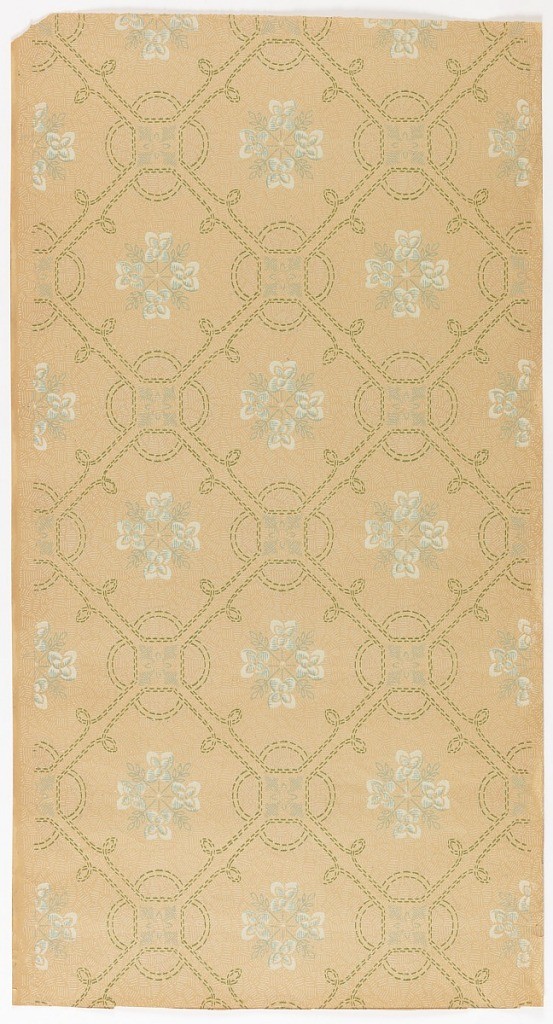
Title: Ceiling paper
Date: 1905–1915
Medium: Machine-printed paper, ungrounded, liquid mica
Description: Grid or trellis pattern formed with double rows of dashed lines, has the appearance of a sewn stitch. Cloverleaf design at intersections and stylized floral  motif in center of each void. Printed on ungrounded paper with pattern of dashed lines, almost like fingerprints.